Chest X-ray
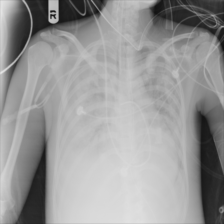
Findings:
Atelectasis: negative
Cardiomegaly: negative
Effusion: positive
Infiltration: negative
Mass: negative
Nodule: negative
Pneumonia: negative
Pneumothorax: negative
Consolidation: positive
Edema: negative
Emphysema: negative
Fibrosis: negative
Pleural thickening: negative
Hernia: negative